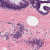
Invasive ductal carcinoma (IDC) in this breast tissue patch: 0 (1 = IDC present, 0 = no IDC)